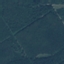
Land use / land cover: Forest